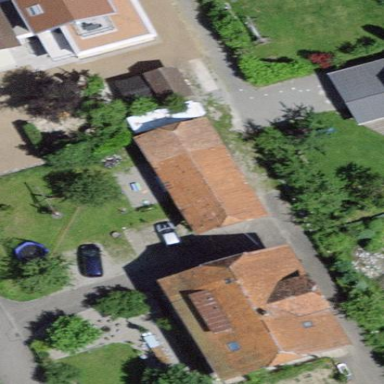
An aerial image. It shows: Rural barn.